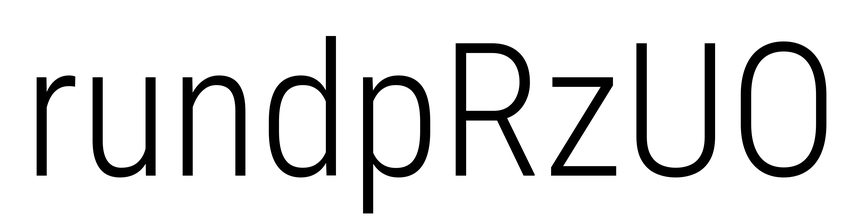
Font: Roboto_Condensed_Light